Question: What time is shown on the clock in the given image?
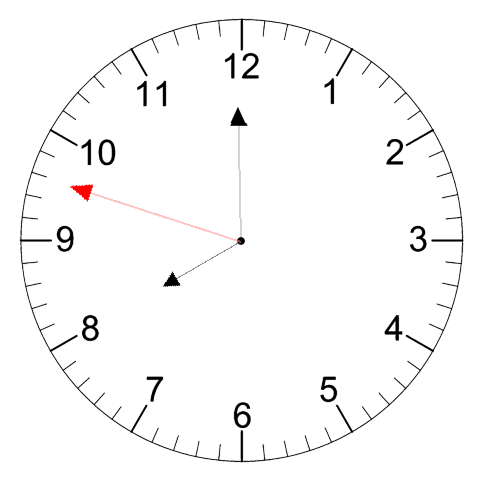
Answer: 07:59:48